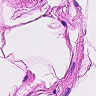
Metastatic tissue present: no